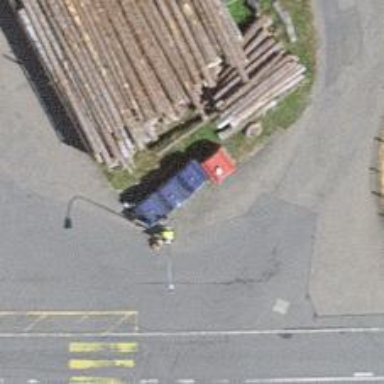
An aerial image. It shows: Recycling container for recycling.